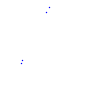
Particle: pion